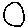
Label: moon